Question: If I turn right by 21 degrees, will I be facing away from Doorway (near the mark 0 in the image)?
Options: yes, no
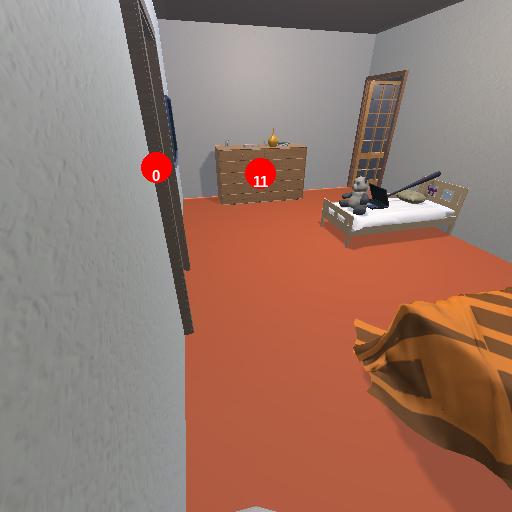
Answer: yes